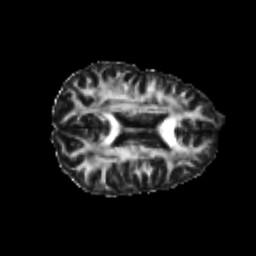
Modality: FA
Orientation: axial
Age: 23
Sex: female
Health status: healthy
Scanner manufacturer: philips
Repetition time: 7.388 s
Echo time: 0.08599 s